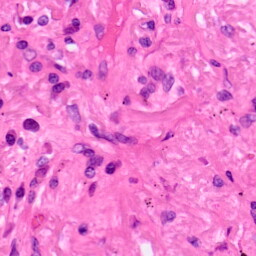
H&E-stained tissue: Lung